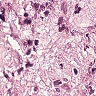
Metastatic tissue present: yes